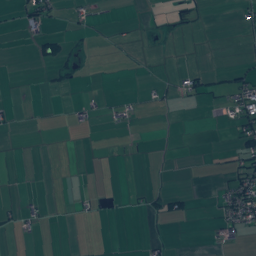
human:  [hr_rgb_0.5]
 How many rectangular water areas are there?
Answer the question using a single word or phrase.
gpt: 5

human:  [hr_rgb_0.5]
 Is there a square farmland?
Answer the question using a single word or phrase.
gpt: no

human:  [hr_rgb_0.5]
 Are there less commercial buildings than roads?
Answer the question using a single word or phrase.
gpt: yes

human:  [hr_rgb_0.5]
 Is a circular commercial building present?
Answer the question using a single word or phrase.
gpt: no

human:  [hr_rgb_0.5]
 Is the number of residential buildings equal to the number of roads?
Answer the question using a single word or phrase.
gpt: no

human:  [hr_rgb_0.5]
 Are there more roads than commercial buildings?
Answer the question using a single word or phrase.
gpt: yes

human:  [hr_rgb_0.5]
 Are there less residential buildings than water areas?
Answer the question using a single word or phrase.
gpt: no

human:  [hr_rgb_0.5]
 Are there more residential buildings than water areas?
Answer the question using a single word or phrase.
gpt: yes

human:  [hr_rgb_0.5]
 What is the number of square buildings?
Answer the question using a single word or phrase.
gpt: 2

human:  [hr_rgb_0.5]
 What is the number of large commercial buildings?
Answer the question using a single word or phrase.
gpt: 0

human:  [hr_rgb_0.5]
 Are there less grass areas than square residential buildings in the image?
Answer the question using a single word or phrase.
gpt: no

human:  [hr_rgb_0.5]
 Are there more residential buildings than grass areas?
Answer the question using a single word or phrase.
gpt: yes

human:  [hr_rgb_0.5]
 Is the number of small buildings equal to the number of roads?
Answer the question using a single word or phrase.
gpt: no

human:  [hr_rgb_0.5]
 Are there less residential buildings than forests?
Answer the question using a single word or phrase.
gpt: no

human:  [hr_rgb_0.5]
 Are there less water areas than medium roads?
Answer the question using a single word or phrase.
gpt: no

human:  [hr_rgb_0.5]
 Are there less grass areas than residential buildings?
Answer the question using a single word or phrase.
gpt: yes

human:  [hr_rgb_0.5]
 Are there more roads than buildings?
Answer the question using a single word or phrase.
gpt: no

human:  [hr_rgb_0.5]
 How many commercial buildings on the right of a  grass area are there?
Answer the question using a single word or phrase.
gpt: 2

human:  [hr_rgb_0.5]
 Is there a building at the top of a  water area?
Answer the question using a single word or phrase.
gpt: yes

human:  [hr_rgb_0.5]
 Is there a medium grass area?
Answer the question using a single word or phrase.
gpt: yes

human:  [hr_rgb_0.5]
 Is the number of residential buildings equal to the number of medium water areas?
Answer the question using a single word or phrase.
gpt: no

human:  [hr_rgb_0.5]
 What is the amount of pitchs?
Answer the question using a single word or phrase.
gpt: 3

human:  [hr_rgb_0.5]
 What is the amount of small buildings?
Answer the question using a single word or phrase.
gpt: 372

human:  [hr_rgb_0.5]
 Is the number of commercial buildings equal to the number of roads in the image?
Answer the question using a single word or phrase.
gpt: no

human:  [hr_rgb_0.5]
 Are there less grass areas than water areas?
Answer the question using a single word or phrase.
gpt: no

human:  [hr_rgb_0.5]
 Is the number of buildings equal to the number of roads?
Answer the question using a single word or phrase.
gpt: no

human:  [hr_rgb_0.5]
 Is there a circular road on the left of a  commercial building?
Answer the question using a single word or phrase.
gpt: no

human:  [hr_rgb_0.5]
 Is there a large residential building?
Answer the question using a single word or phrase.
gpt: yes

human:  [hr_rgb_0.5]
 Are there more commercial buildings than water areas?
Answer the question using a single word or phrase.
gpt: no

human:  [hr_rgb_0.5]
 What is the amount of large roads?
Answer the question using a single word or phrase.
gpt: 0

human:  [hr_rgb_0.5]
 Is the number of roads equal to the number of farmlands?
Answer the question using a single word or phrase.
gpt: no

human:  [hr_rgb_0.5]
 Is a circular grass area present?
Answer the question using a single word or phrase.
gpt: no

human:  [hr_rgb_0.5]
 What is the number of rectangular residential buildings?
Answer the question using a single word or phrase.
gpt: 200

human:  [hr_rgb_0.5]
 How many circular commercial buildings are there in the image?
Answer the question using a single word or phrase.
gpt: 0

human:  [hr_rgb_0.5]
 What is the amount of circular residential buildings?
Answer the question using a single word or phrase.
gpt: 2

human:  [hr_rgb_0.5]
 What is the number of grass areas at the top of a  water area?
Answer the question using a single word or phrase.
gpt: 218